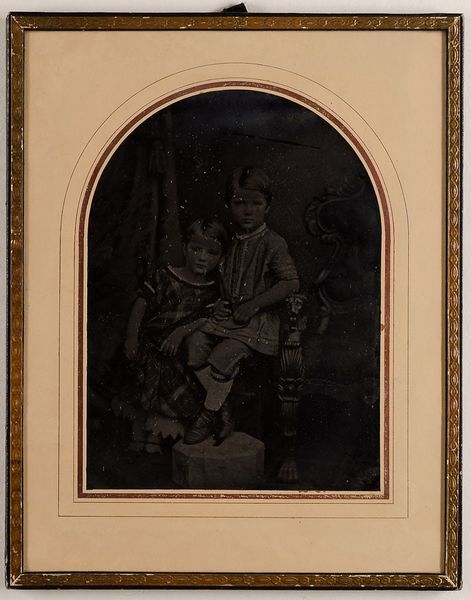
Titel: Waldemar und Emil Stelzner
Künstler: Carl Ferdinand Stelzner
Standort: Hamburg
Institution: Museum für Kunst und Gewerbe Hamburg
Schlagwörter: portrait, figur, junge, foto, fotografie, photographie, doppelbildnis, doppelportrait, photo, bruder, lichtbild, daguerreotypie, bildwerke, angewandte und bildende kunst, hessische systematik, porträt, porträtfotografie, porträtphotographie, doppelporträt, brüder